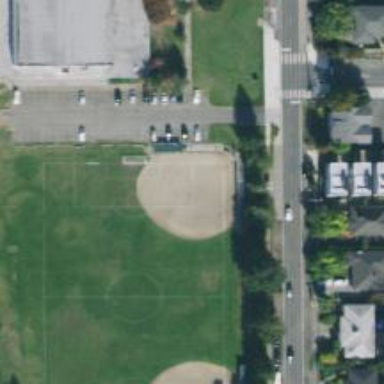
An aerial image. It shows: Bleachers on leisure land.